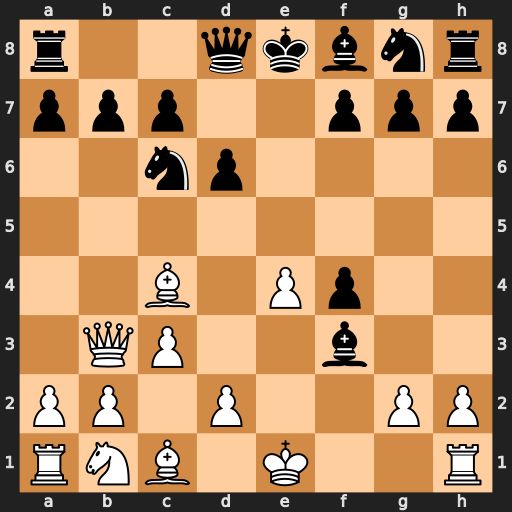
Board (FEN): r2qkbnr/ppp2ppp/2np4/8/2B1Pp2/1QP2b2/PP1P2PP/RNB1K2R
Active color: w
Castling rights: KQkq
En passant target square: -
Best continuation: Bxf7+ Kd7 Qe6#